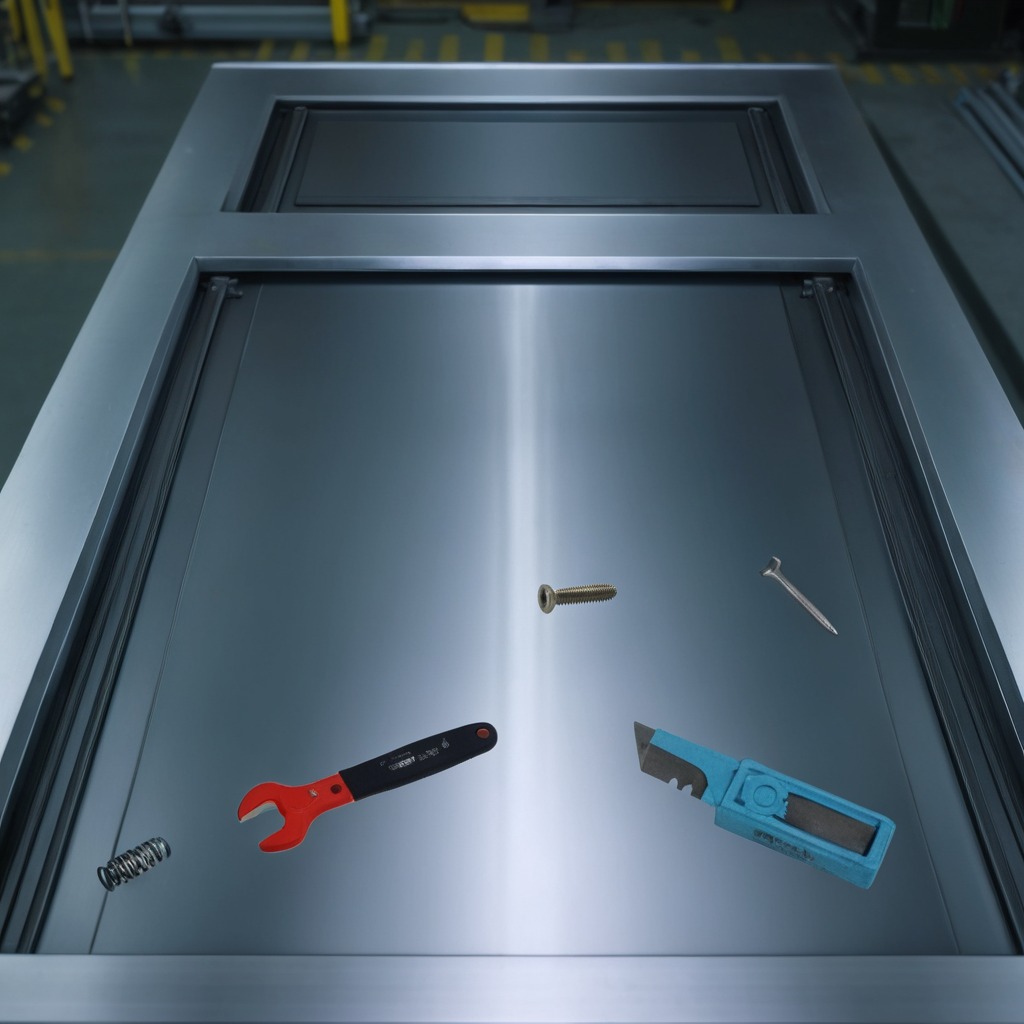
A utility knife, a metal machine screw, an iron nail, a coiled metal spring, and a wrench are lying on the metal table.